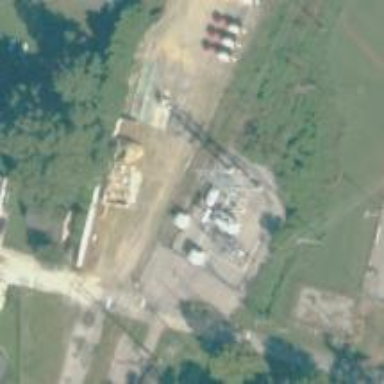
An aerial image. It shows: Power tower.